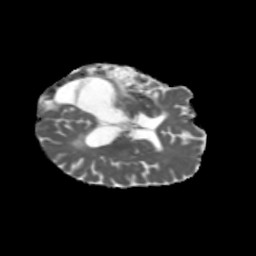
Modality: MD
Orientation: axial
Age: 65
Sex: female
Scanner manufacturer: siemens
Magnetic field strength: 3 T
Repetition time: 5.47 s
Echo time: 0.0854 s